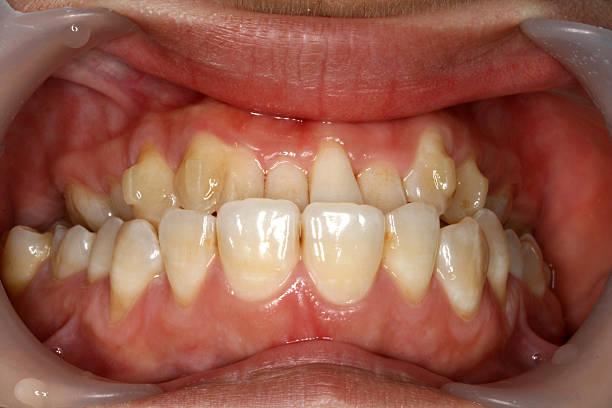
Condition: Calculus